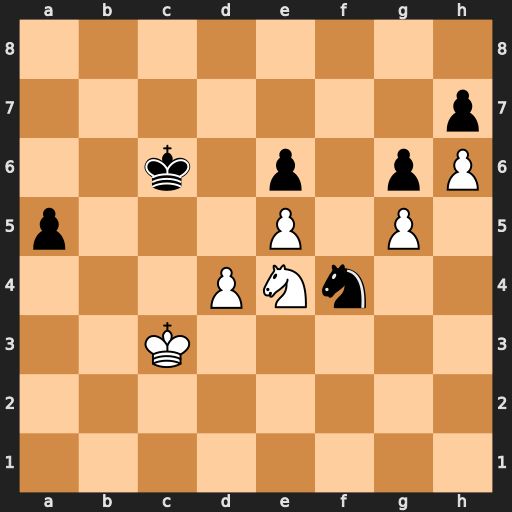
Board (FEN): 8/7p/2k1p1pP/p3P1P1/3PNn2/2K5/8/8
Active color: w
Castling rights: -
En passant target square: -
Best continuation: Nf6 Ne2+ Kc4 a4 Nxh7